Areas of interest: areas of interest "Driving School"
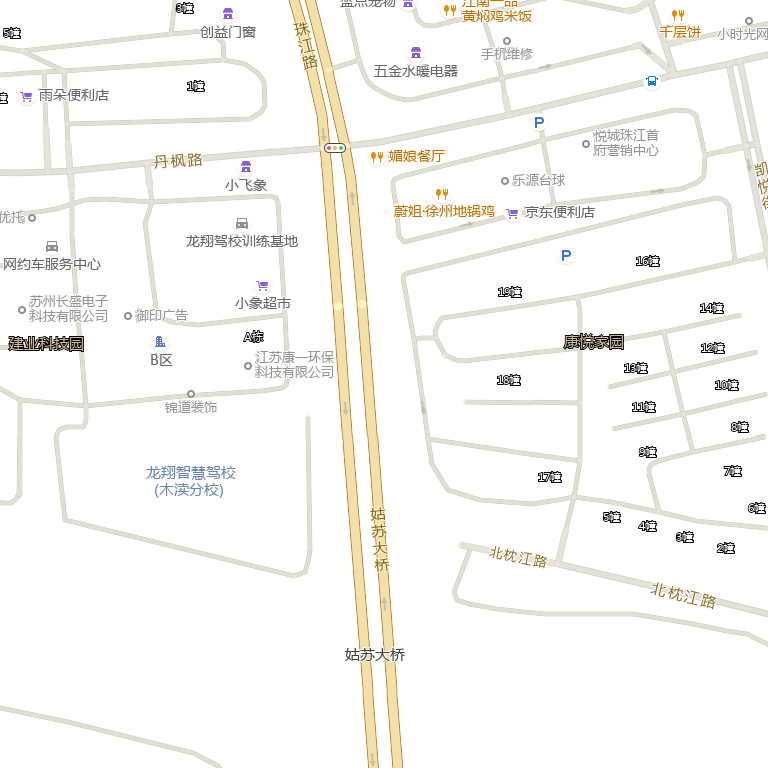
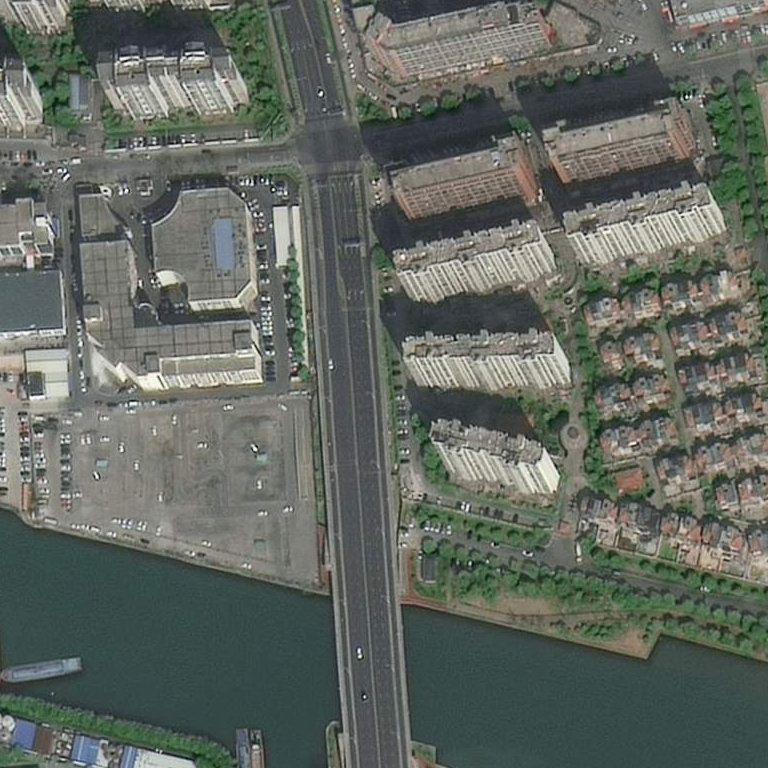